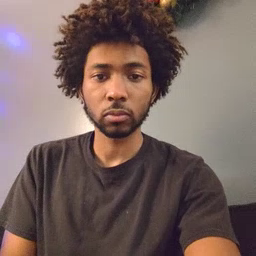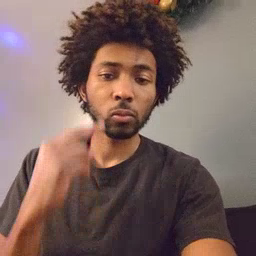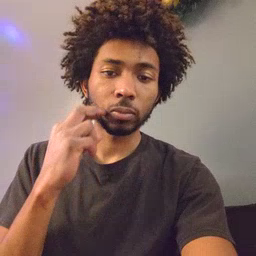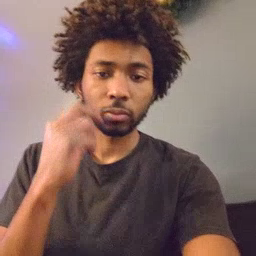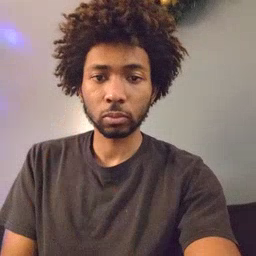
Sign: gum